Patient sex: M
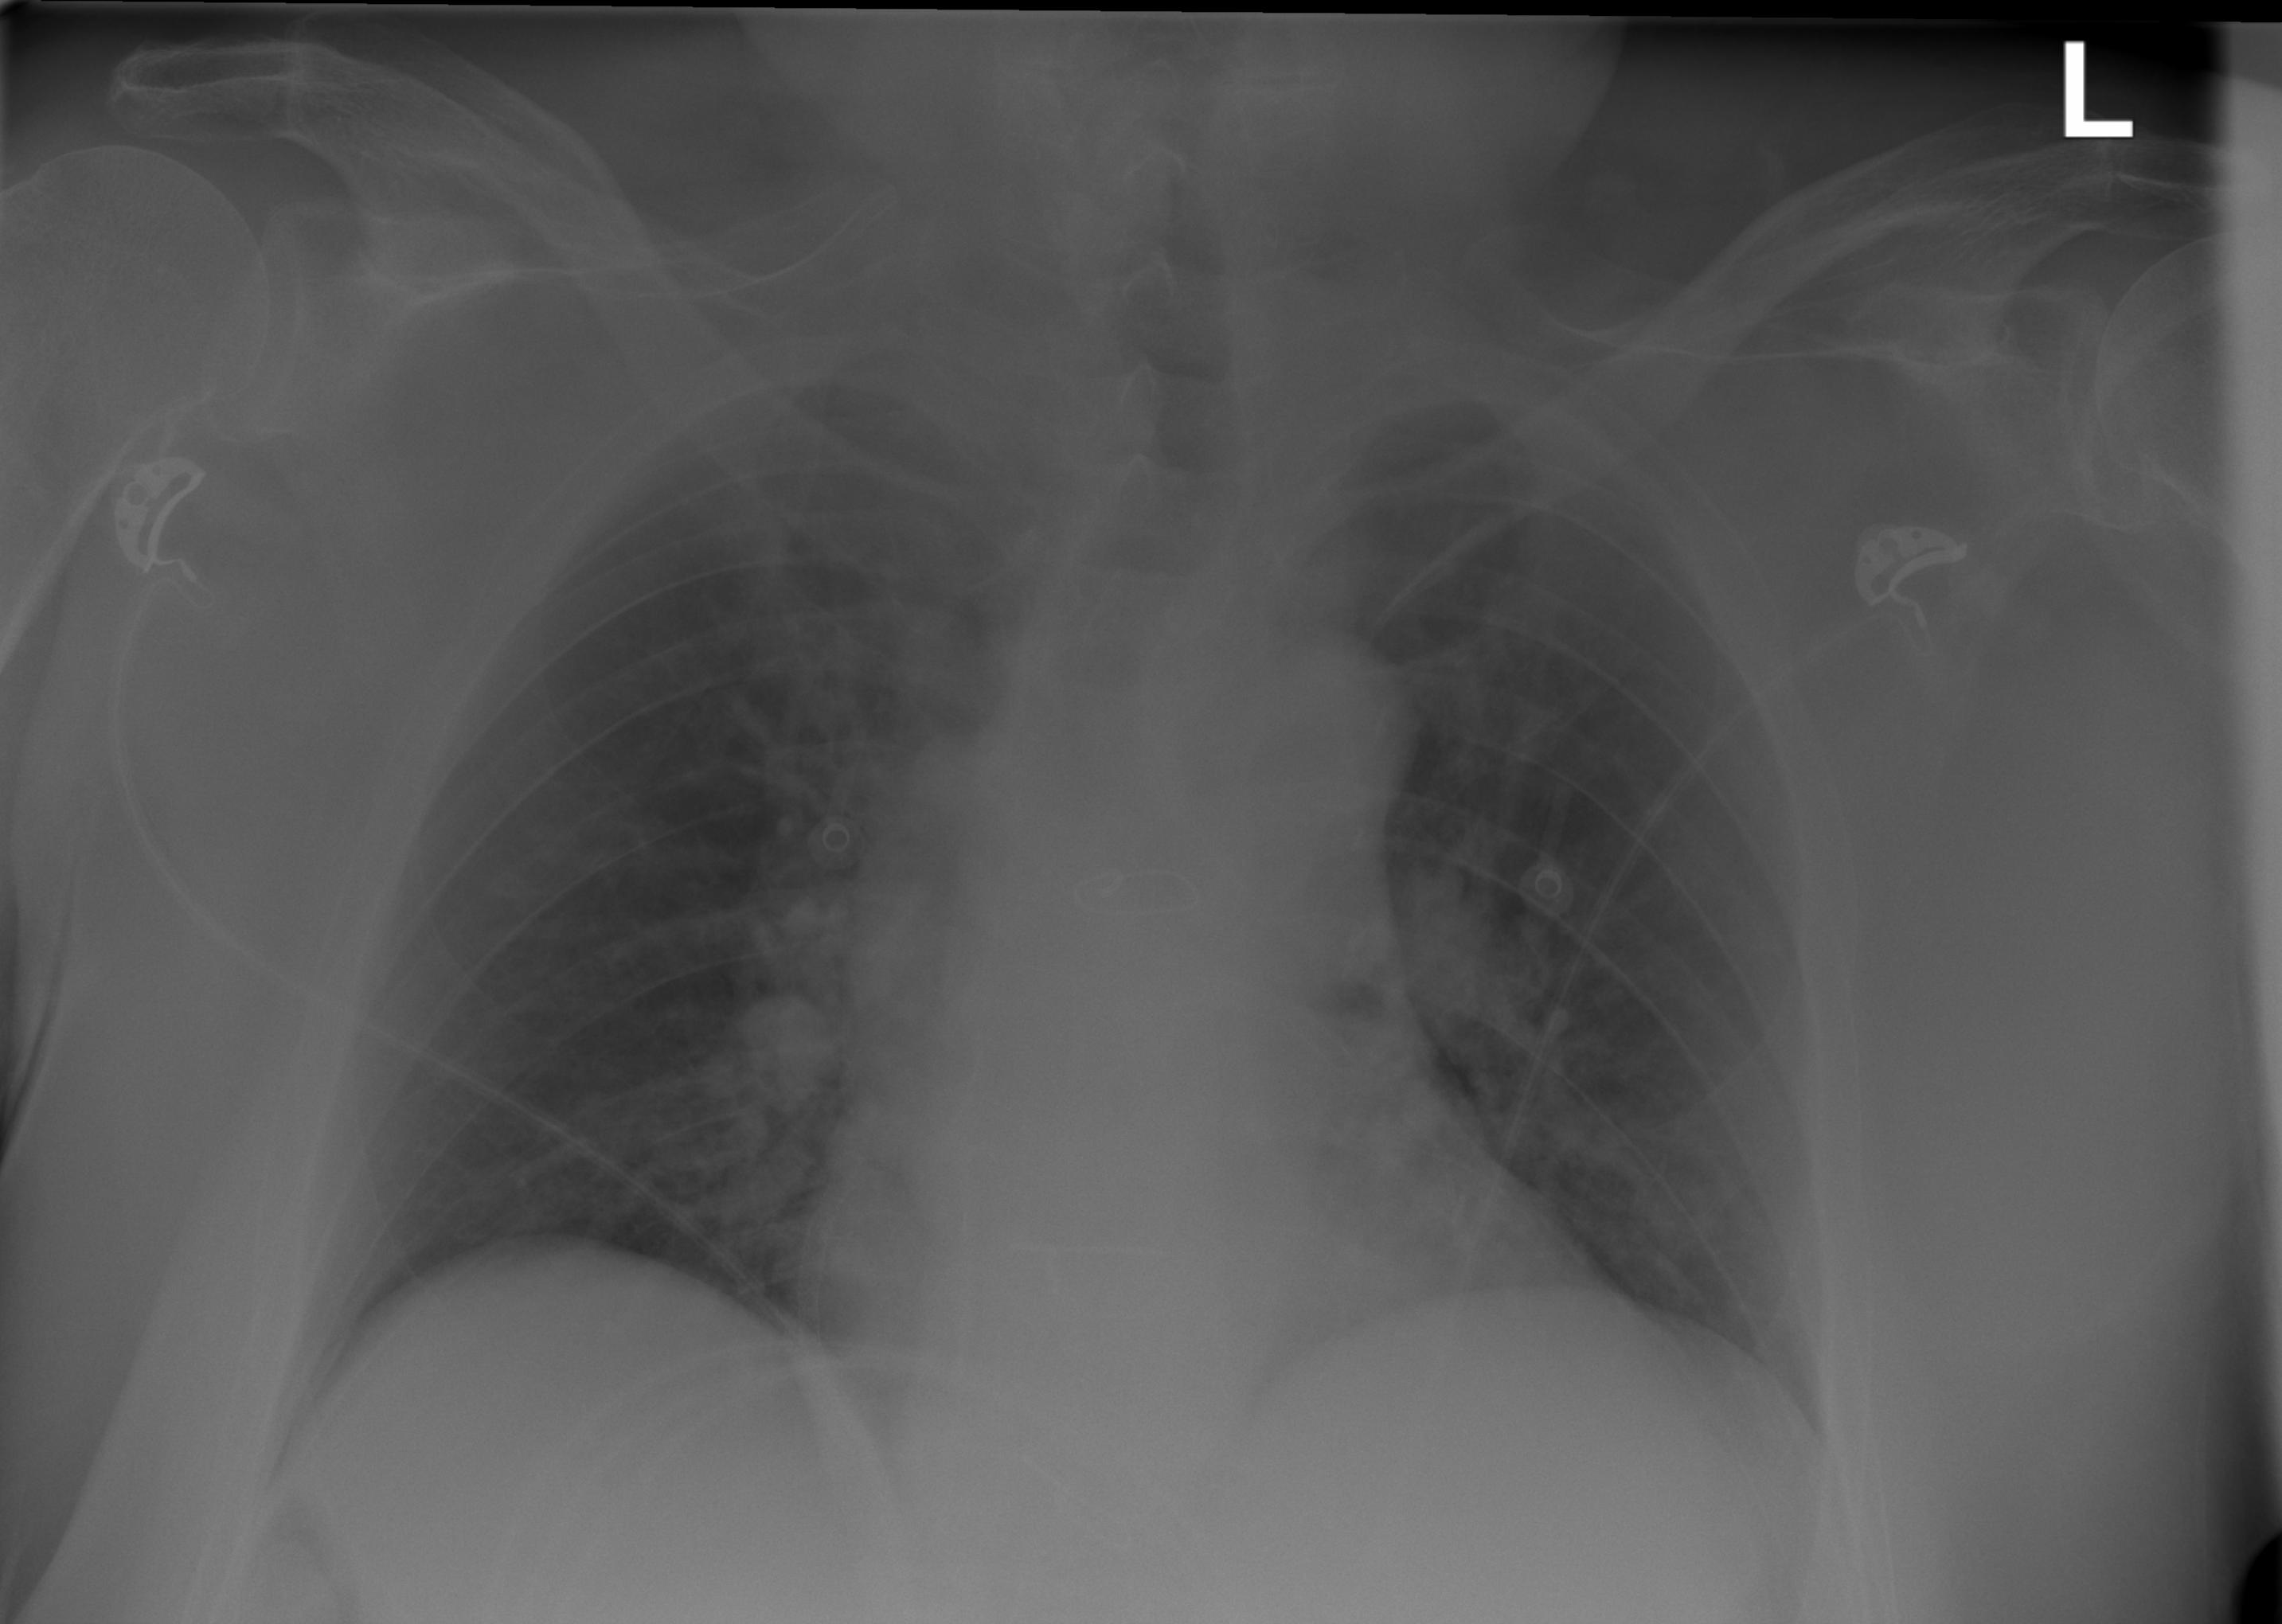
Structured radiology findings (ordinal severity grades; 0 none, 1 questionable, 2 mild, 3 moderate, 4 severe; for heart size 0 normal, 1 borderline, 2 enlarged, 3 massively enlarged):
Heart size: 0
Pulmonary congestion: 2
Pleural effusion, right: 0
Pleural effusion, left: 0
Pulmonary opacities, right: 0
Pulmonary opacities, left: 0
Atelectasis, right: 0
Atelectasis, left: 0